Question: I have been experimenting a bit with CSS Grid and trying to develop a simple webpage. I am using the 'fr' unit to evenly create display my content and make it responsive. The columns are evenly created to fill up the space of the screen. But the rows on the other hand are not filling up the space. They are being created but not to fill up the whole height of the screen.
Here is my HTML:
'''
<!DOCTYPE html>
<html lang="en">
<head>
<meta charset="UTF-8">
<meta name="viewport" content="width=device-width, initial-scale=1.0">
<meta http-equiv="X-UA-Compatible" content="ie=edge">
<link href="style.css" type="text/css" rel="stylesheet">
<link href="https://fonts.googleapis.com/css?family=Roboto:300,400,500,700,900" rel="stylesheet">
<title>Name of Site</title>
</head>
<body>
<div class="container">
<header class="header box">
<h1>Name</h1>
</header>
<nav class="info box">
<h2>General Information</h2>
</nav>
<div class="right box">
<h3>Right</h3>
</div>
<footer class="footer box">
<h2>Footer</h2>
</footer>
</div>
</body>
</html>
'''
Here is my CSS Code:
'''
/* Resets */
body {
margin: 0;
}
/* Typography */
h1, h2, h3 {
font-family: 'Roboto';
text-align: center;
font-variant-caps: all-petite-caps;
}
ul, li, p {
font-family: 'Roboto';
}
.box {
color: #ffffff;
padding: 10px 10px;
}
/* CSS Grid */
@media (min-width: 960px) {
.container {
display: grid;
grid-template-areas:
"h r"
"i r"
"f r";
grid-template-columns: 1fr 2fr;
grid-template-rows: 1fr 3fr 1fr;
}
}
.header {
grid-area: h;
background-color: #57B8BF;
}
.info {
grid-area: i;
background-color: #3A7B7F;
}
.footer {
grid-area: f;
background-color: #1D3D40;
color: #ffffff;
}
.right {
grid-area: r;
background-color: #ffffff;
color: black;
}
'''
The result I keep getting is this:
.
I have the Firefox Grid display so you can see how the grid is laid out. But i the image I have written in red the space that is now being included when making a the rows. Isn't the footer suppose to be at the end within its column?
How do I get the rows to evenly distribute the height of the page jsut like it is being done with the columns?
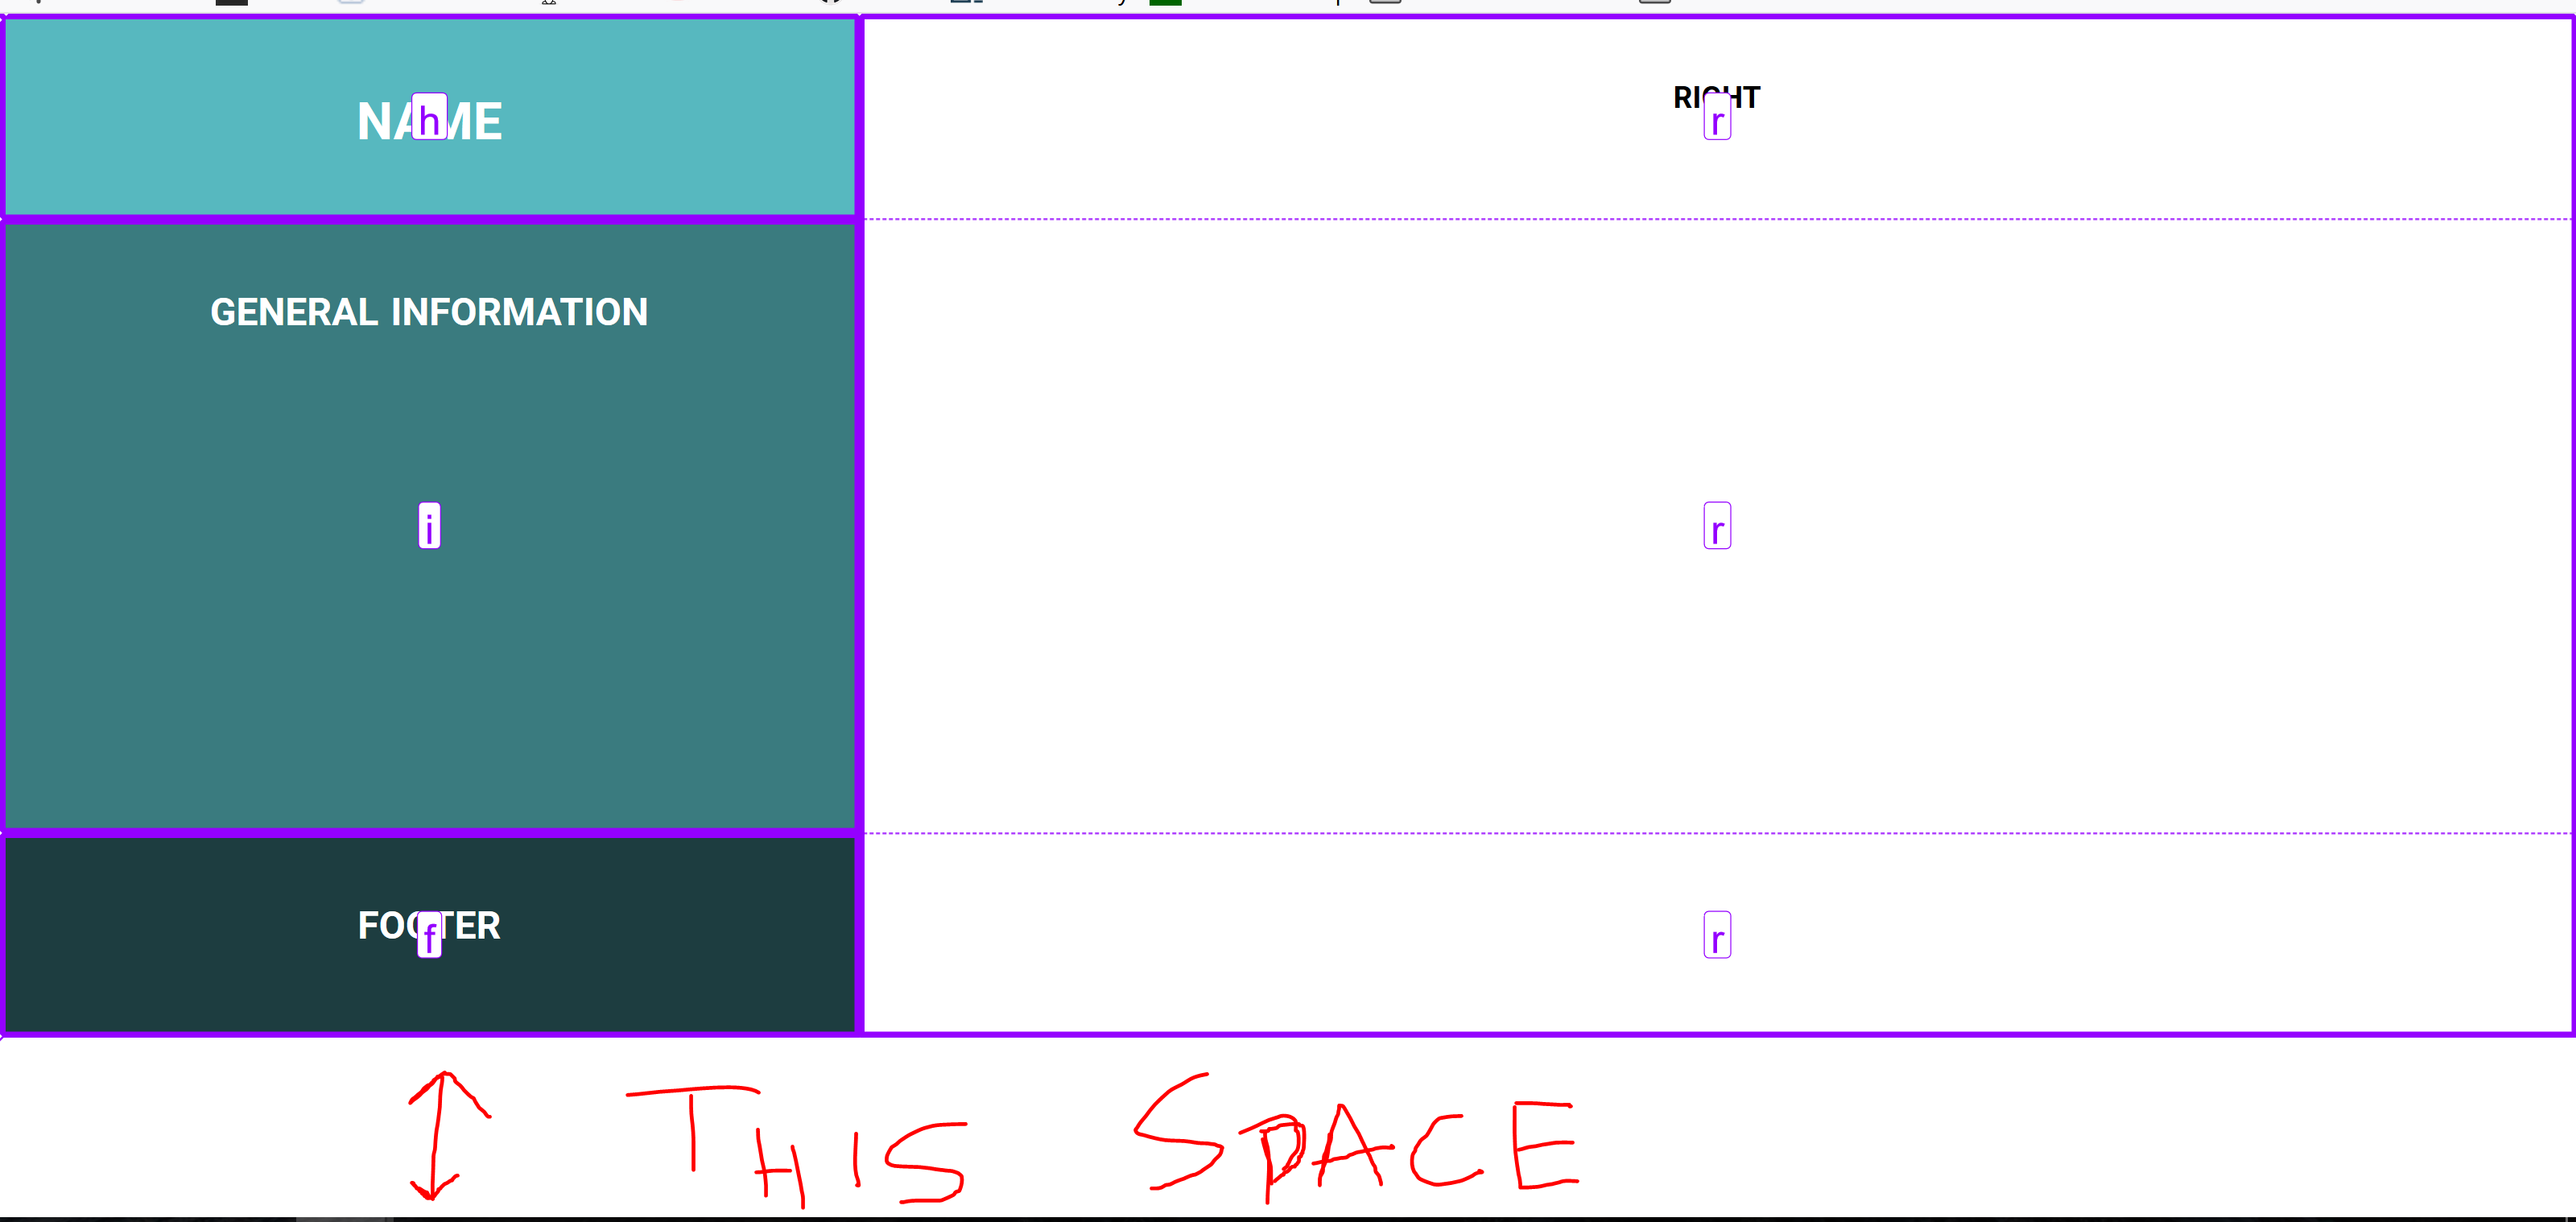
Answer: Just adjust your 'container' and 'html, body' to '100%' height
'''
html, body {
height: 100%;
}
.container {
height: 100%;
}
'''
'''
html, body {
height: 100%;
}
body {
margin: 0;
}
/* Typography */
h1, h2, h3 {
font-family: 'Roboto';
text-align: center;
font-variant-caps: all-petite-caps;
}
ul, li, p {
font-family: 'Roboto';
}
.box {
color: #ffffff;
padding: 10px 10px;
}
/* CSS Grid */
@media (min-width: 960px) {
.container {
height: 100%;
display: grid;
grid-template-areas:
"h r"
"i r"
"f r";
grid-template-columns: 1fr 2fr;
grid-template-rows: 1fr 3fr 1fr;
}
}
.header {
grid-area: h;
background-color: #57B8BF;
}
.info {
grid-area: i;
background-color: #3A7B7F;
}
.footer {
grid-area: f;
background-color: #1D3D40;
color: #ffffff;
}
.right {
grid-area: r;
background-color: #ffffff;
color: black;
}
'''
'''
<div class="container">
<header class="header box">
<h1>Name</h1>
</header>
<nav class="info box">
<h2>General Information</h2>
</nav>
<div class="right box">
<h3>Right</h3>
</div>
<footer class="footer box">
<h2>Footer</h2>
</footer>
</div>
'''